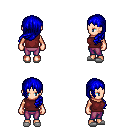
a pixel art fantasy rpg character, female body template, human, light skin, maroon sleeveless shirt, magenta pants, blue left-swept hairstyle, white slippers, four views (front, back, left, right), 2x2 character sprite sheet, small pixel art, hard edges, no anti-aliasing